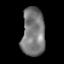
Tissue: lung
Cell type: Epithelial cells
Senescence score: 0.04586
Nuclear area (px): 1088
Mean DAPI intensity: 121.89